Field crop: maize
Growth stage: 2
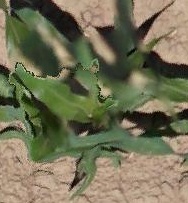
Species: maize